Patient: sex M, age 25
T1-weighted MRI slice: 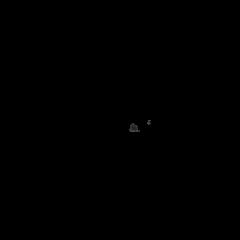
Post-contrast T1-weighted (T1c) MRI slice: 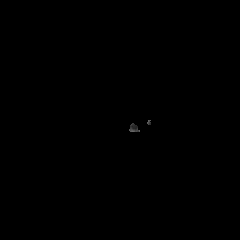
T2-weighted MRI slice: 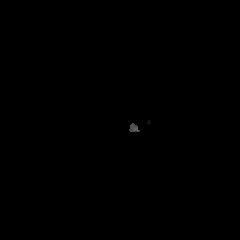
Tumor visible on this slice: no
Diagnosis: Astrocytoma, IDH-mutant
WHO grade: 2